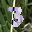
Label: 3